Field crop: tomato
Growth stage: 2
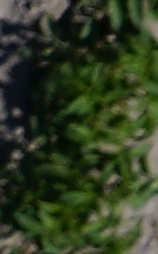
Species: tomato